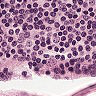
Metastatic tissue present: no